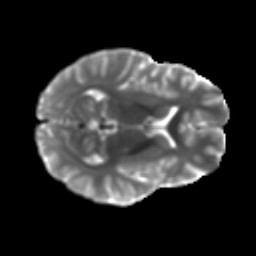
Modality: T2w
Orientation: axial
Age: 16
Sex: male
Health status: ill
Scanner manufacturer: ge
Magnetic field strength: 3 T
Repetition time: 6.752 s
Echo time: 0.079 s